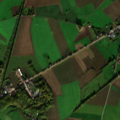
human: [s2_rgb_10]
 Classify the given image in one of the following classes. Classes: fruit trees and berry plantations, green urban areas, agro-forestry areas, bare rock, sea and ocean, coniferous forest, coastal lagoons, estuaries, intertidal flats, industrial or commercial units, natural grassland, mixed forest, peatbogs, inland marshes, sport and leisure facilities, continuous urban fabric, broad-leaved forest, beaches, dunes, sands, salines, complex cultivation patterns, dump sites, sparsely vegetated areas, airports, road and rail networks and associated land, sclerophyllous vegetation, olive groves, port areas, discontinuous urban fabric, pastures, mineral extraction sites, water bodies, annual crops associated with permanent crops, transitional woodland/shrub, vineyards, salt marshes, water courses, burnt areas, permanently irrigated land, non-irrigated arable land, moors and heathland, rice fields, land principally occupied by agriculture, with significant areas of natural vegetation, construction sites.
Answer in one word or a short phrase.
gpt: discontinuous urban fabric, non-irrigated arable land, complex cultivation patterns